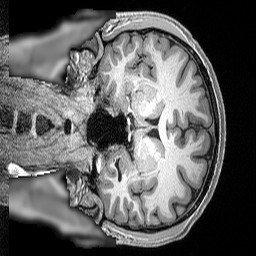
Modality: T1w
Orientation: coronal
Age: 27
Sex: male
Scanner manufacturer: siemens
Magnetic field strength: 3 T
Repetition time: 2.5 s
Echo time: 0.0029 s